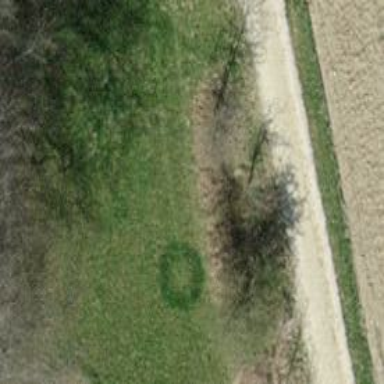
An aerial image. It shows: Culvert tunnel underneath ditch.